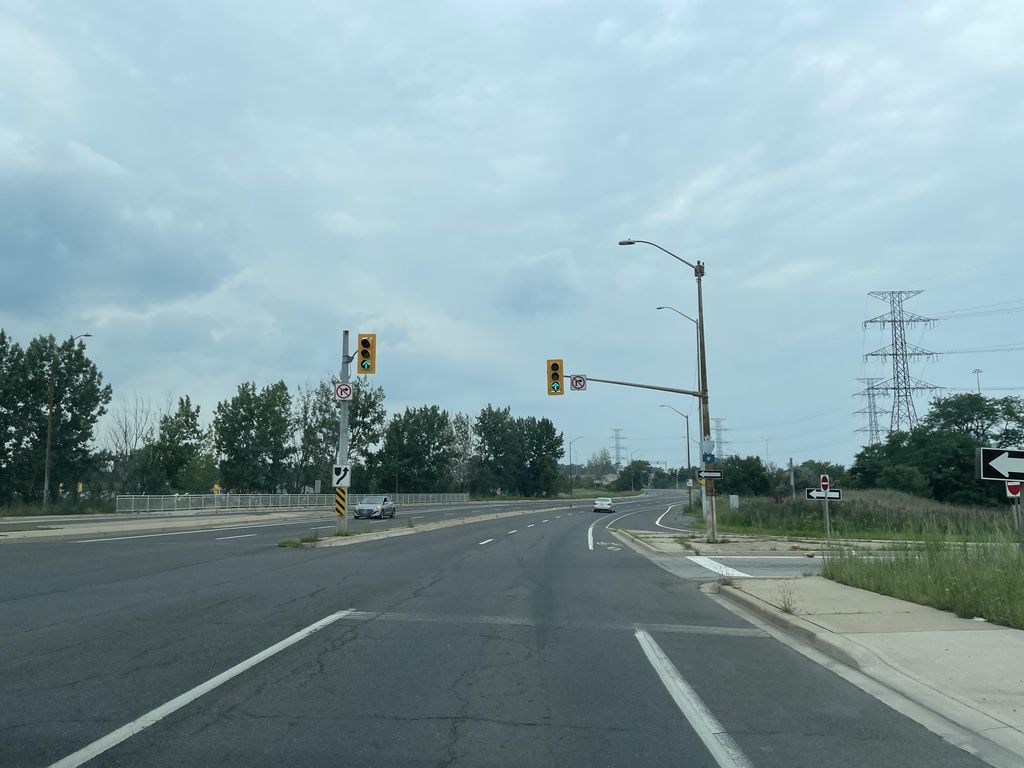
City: hamilton